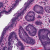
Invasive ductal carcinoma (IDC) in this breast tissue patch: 0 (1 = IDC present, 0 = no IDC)